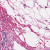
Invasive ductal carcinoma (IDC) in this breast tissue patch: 1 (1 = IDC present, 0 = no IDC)